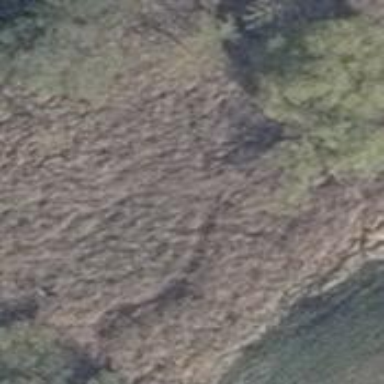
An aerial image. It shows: Area covered in scrub vegetation.